Question: I bought this <URL>
My prestashop version is 1.6 and and version of theme is 1.5
When I've been install their prestashop everything is ok but when I've been use theme it doesn't work, it's work like this image (doesn't add css files)

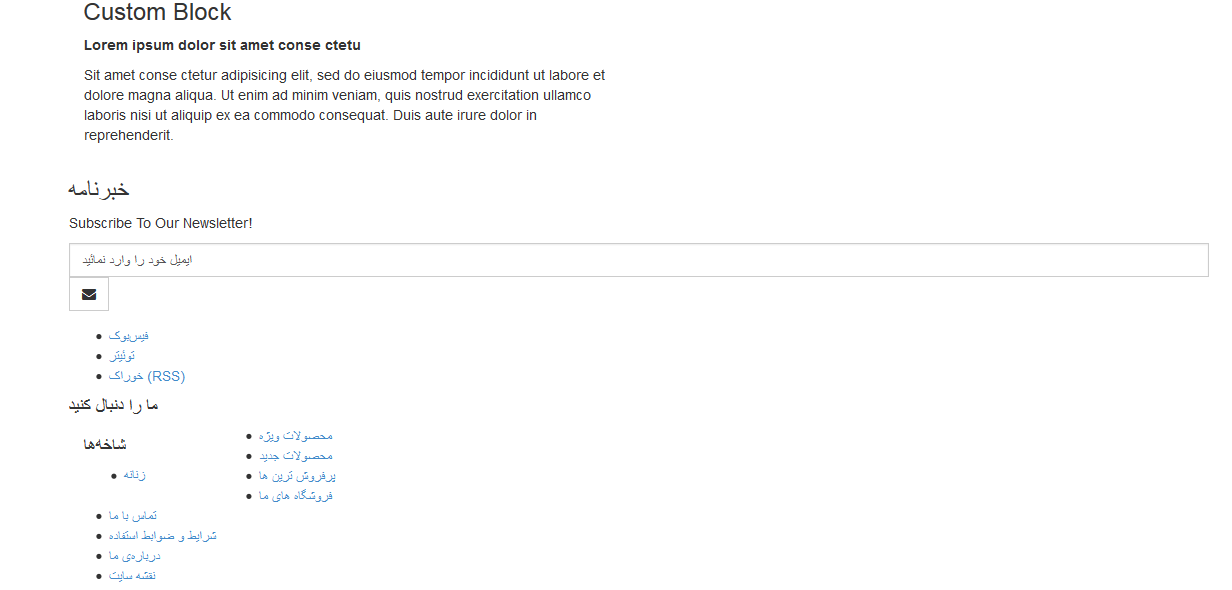
Answer: I didn't install modules and now is right